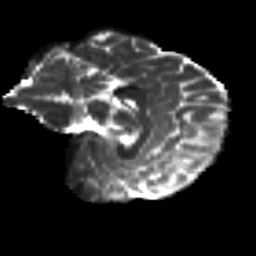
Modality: T2w
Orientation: sagittal
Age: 20
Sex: female
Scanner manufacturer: siemens
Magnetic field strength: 3 T
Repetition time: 8.8 s
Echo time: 0.085 s